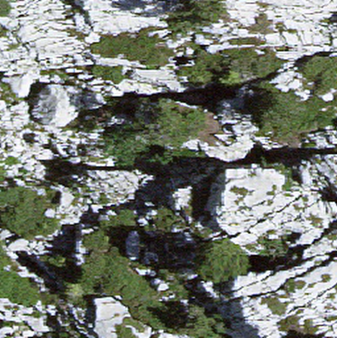
Label: bouldering_area